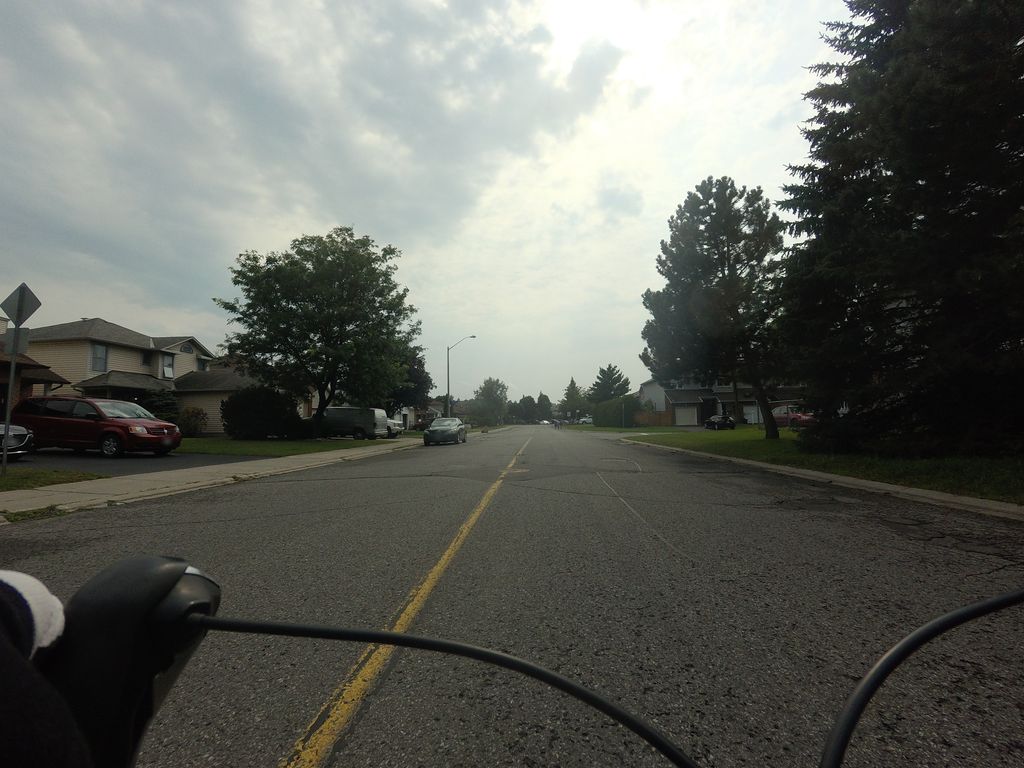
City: ottawa-gatineau